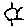
Label: sun